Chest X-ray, PA view. Patient: 54 years old, sex M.
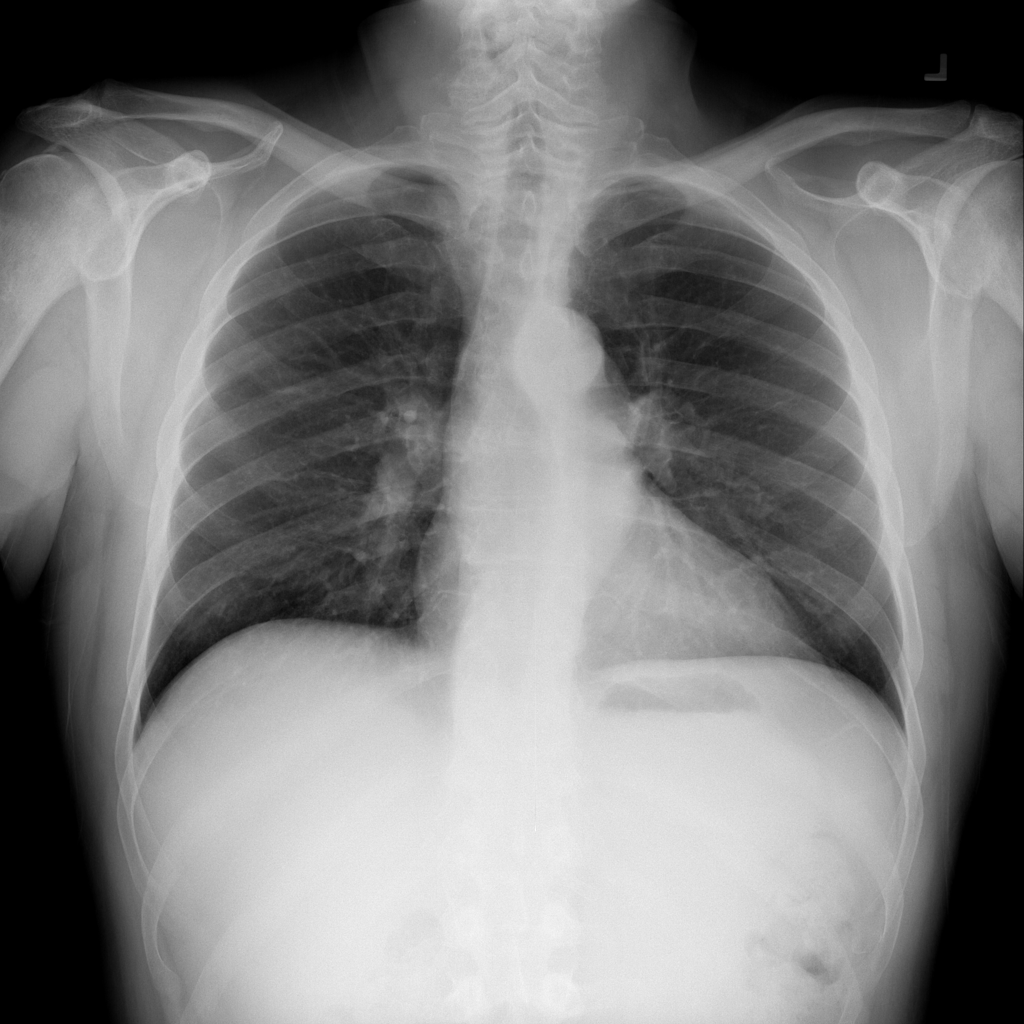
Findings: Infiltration